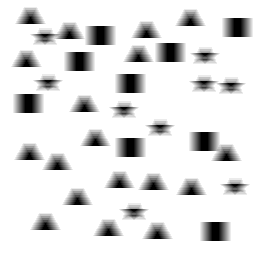
Squares: 9
Triangles: 18
Stars: 9
Total shapes: 36